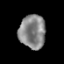
Tissue: prostate
Cell type: T cells
Senescence score: 0.1687
Nuclear area (px): 872
Mean DAPI intensity: 134.39